Field crop: tomato
Growth stage: 1
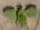
Species: solanum